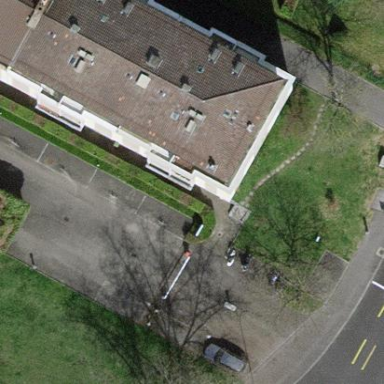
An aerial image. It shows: View of apartment building.